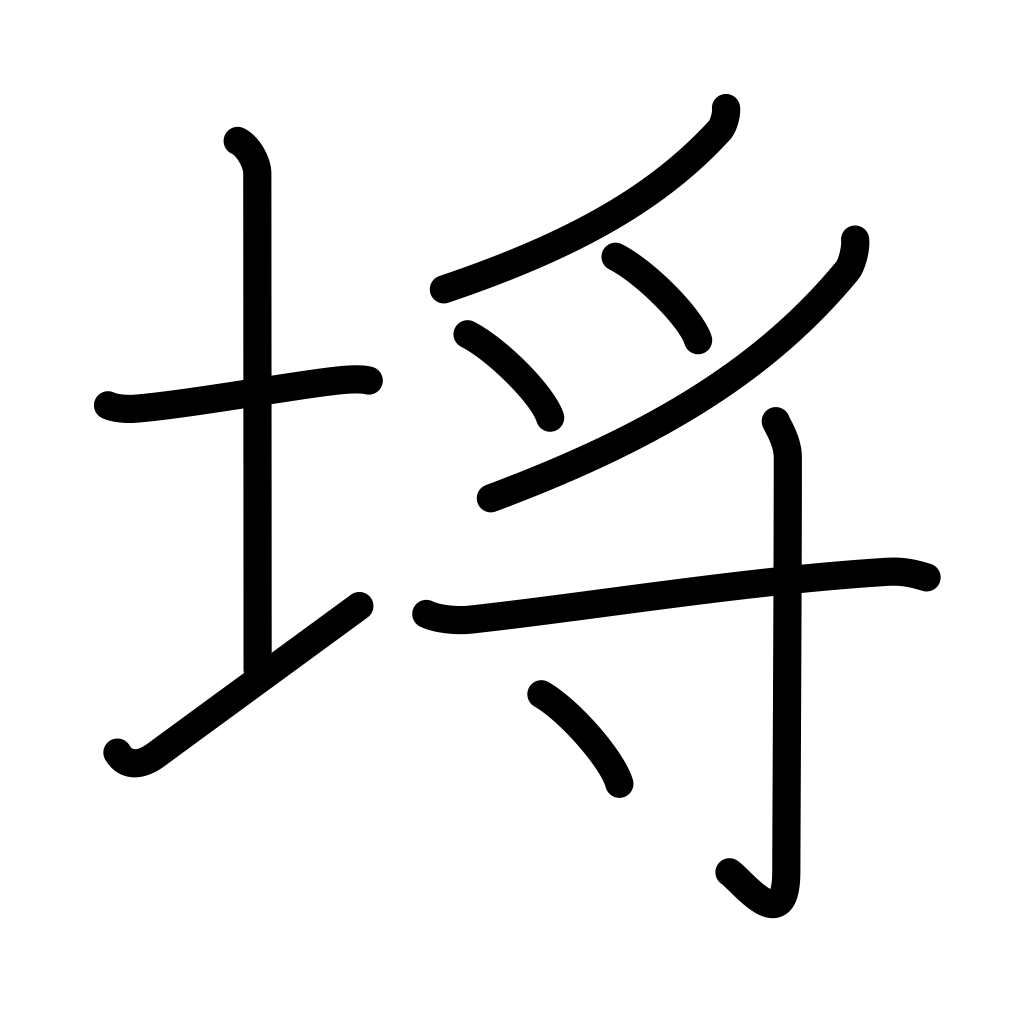
Meaning: pale, picket fence, limits, come to an end